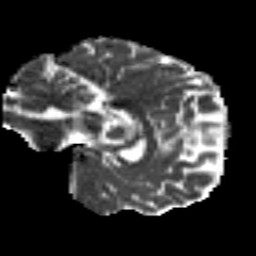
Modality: MD
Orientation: sagittal
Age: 28
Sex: male
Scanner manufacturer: siemens
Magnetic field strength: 3 T
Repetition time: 8.8 s
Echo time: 0.085 s